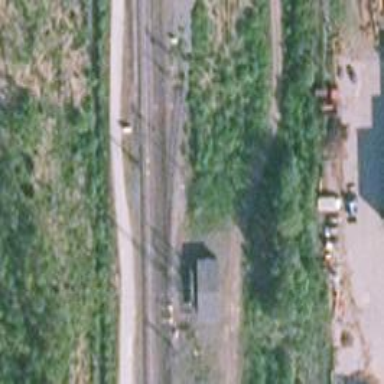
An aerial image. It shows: Rail siding with electrified contact lines for trains.